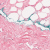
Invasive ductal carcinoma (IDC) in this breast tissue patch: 0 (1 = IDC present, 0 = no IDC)